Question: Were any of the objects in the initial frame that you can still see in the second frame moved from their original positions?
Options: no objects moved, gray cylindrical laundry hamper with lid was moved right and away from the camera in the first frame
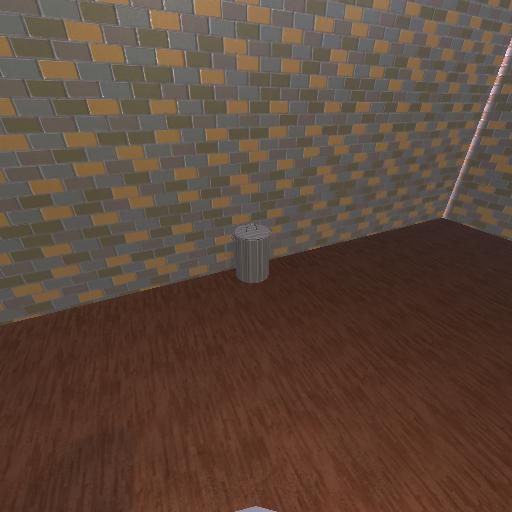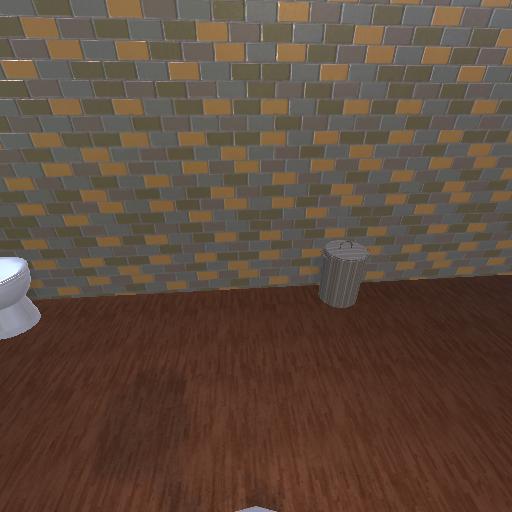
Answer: no objects moved